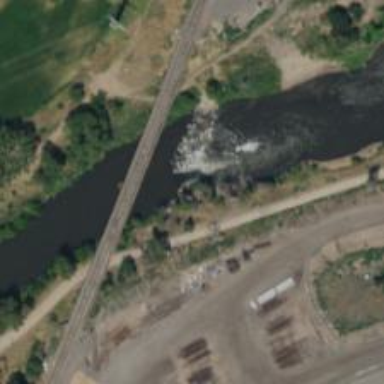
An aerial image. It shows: Weir along the waterway.